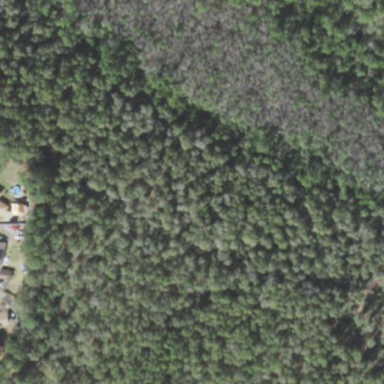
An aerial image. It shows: Woodland with needle-leaved trees.